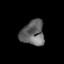
Tissue: skin
Cell type: Epithelial cells
Senescence score: 0.2468
Nuclear area (px): 572
Mean DAPI intensity: 100.741